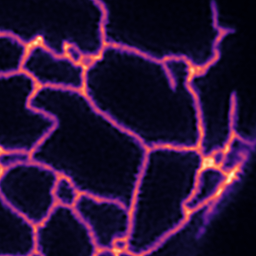
Label: Super-resolution ER image